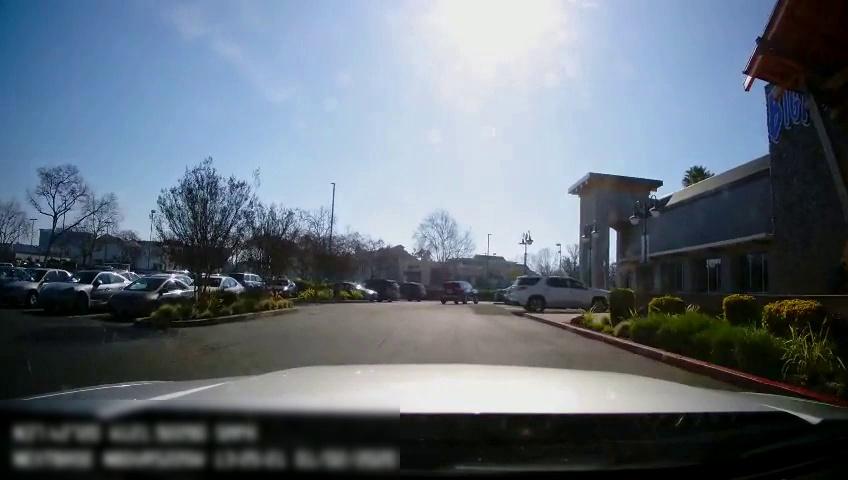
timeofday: Day
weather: Sunny
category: Drivable Space
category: Vehicles | Car
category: Vehicles | Car
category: Vehicles | Car
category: Vehicles | Car
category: Vehicles | SUV
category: Vehicles | SUV
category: Vehicles | SUV
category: Vehicles | Car
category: Vehicles | Car
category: Vehicles | Car
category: Vehicles | SUV
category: Vehicles | Car
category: Vehicles | Van
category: Vehicles | SUV
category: Vehicles | Car
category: Vehicles | Car
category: Vehicles | Car